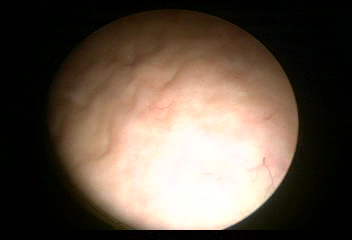
Modality: WLC
Class: Normal mucosa
Bladder cancer association: No